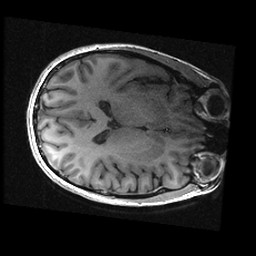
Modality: T1w
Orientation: axial
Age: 33
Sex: female